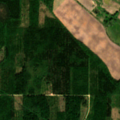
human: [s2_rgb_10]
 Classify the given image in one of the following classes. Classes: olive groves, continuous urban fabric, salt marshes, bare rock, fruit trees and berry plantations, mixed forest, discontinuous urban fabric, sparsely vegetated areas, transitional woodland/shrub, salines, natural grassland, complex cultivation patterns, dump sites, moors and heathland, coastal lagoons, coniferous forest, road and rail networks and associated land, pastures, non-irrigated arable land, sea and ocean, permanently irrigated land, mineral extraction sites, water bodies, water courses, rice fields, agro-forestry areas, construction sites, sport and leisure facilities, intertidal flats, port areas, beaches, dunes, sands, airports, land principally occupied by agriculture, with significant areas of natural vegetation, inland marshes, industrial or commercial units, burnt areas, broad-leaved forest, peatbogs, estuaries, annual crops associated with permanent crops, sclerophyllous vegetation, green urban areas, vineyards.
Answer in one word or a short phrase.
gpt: industrial or commercial units, non-irrigated arable land, mixed forest, transitional woodland/shrub